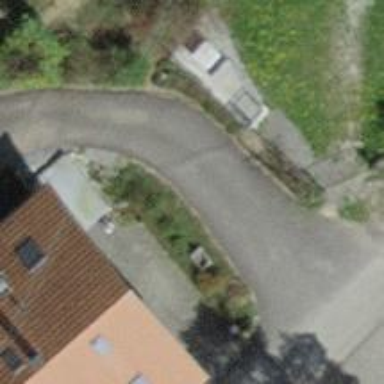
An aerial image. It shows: Paved driveway designated as service road.